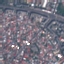
Land use / land cover class: Residential